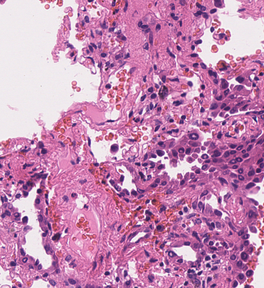
Tumor epithelial tissue: yes
Tumor-associated stroma tissue: yes
Normal tissue: no